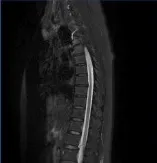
Clinical data of the family with HSP. Thoracic spinal cord.
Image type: radiology (mri)